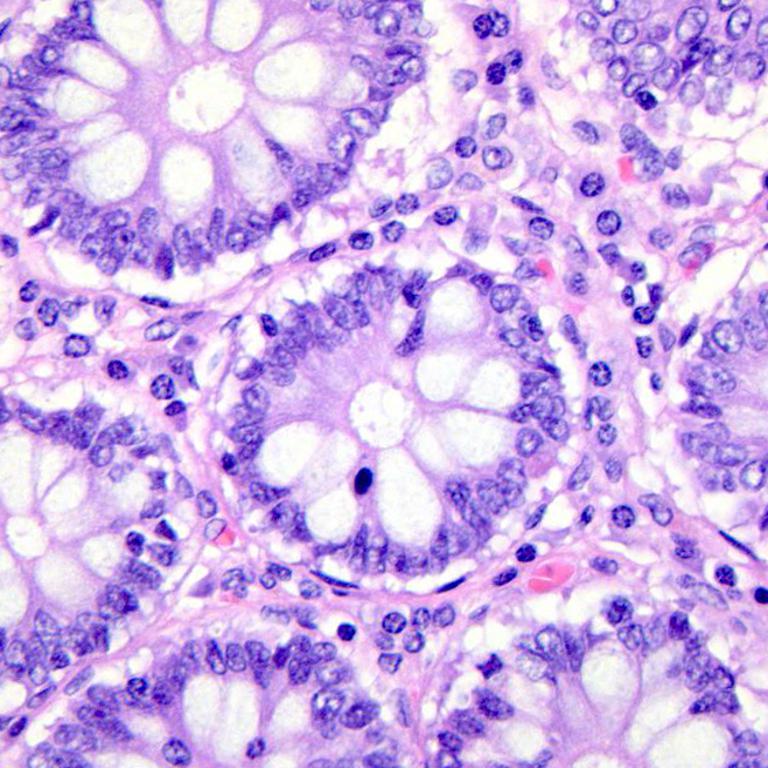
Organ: colon
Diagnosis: benign